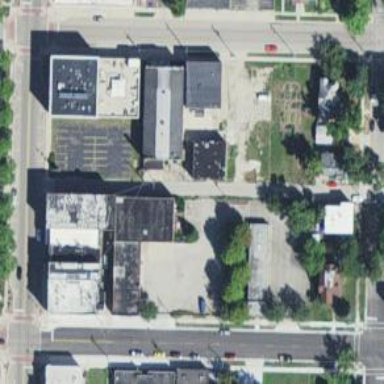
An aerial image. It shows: Alley classified as service road.